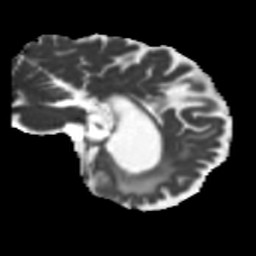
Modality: MD
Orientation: sagittal
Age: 48
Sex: male
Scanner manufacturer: siemens
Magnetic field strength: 3 T
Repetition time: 5.25 s
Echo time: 0.08 s